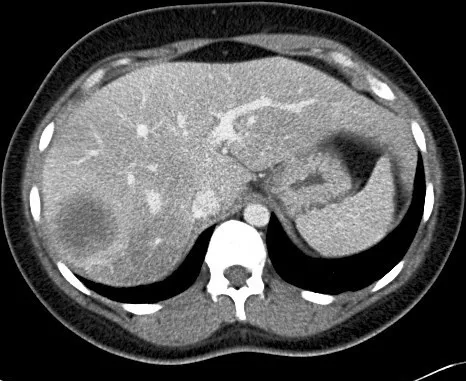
Abdominal CT image demonstrating a large mass lesion in the right hepatic lobe.
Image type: radiology (ct)